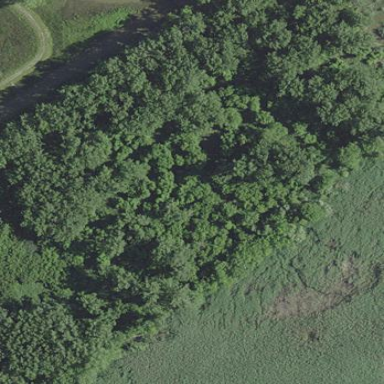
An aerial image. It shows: Marshy wetland area.